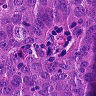
Metastatic tissue present: yes